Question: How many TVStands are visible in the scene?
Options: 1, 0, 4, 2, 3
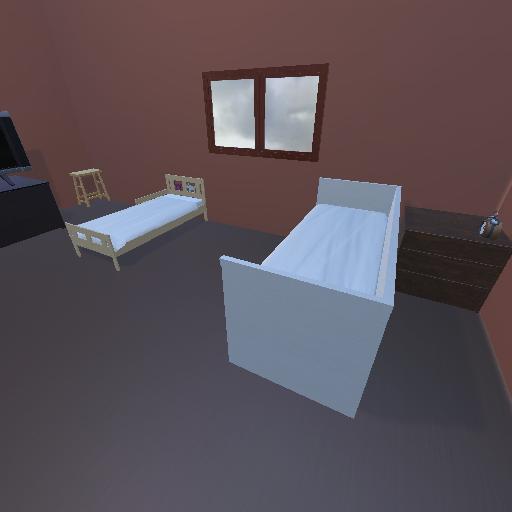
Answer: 1